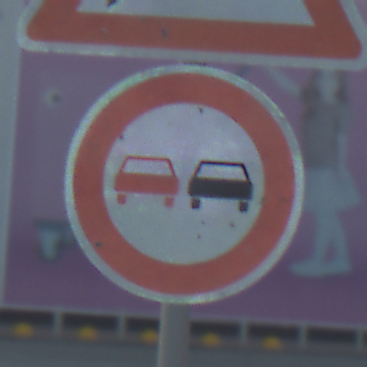
Verkehrszeichen: Ueberholverbot
Zusatzzeichen oben: WildwechselLinks
Umgebung: Outdoor, Suburban
Tageszeit: MorningAfternoon
Wetter: PartlyCloudy
Licht: Natural
Jahreszeit: NotSpecified
Kontrast: HighContrast